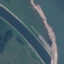
Land use / land cover: River